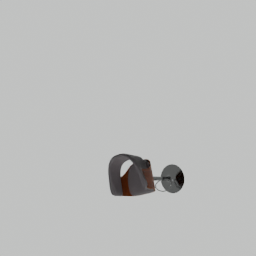
Label: furniture